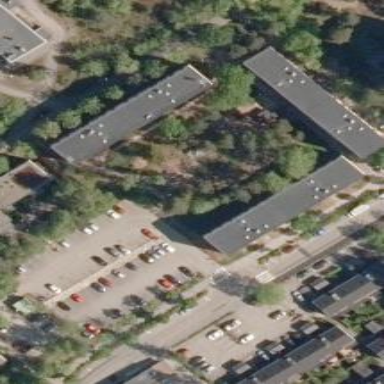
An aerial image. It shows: Flat-roofed apartment building with tar paper roofing material.